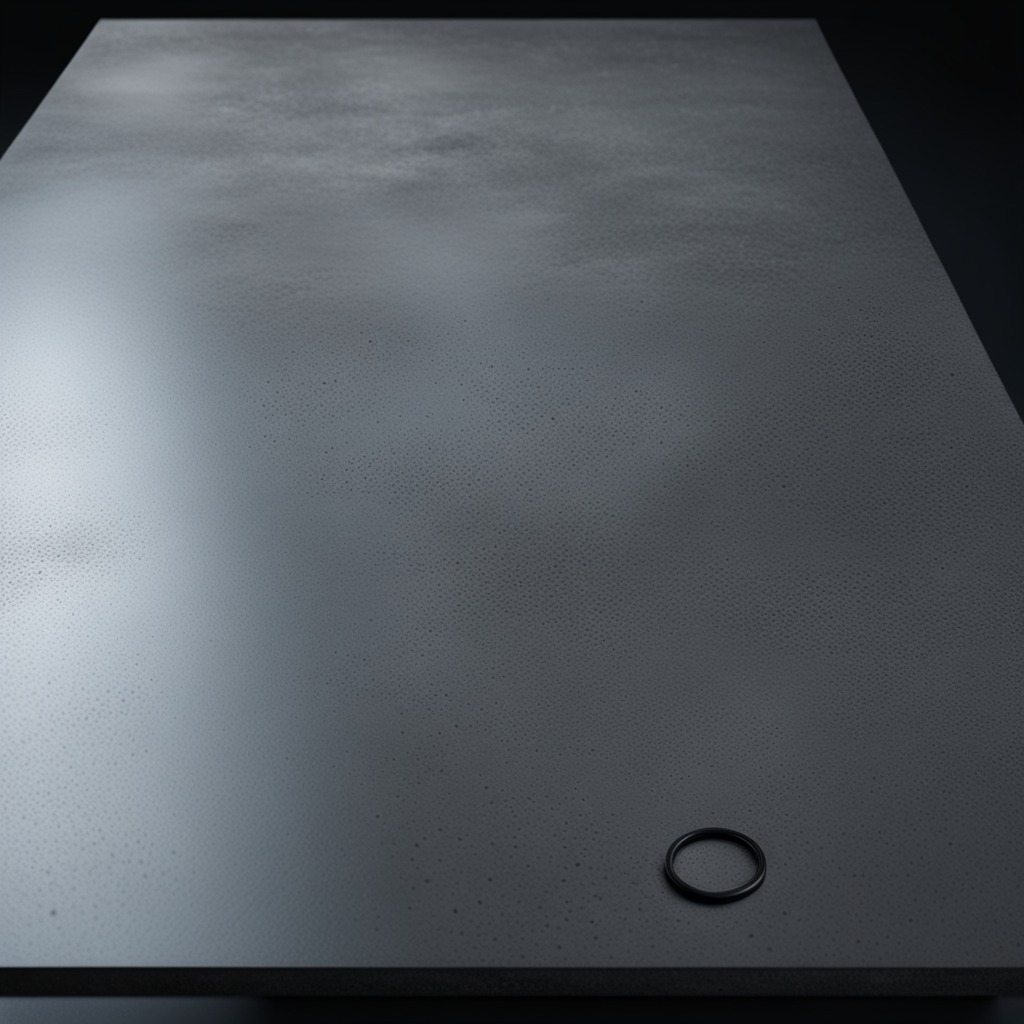
A rubber O-ring lying on a clean granite table inside a workshop at night dim ambient light soft shadows worn but